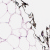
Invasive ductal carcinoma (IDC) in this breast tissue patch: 0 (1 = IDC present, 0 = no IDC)